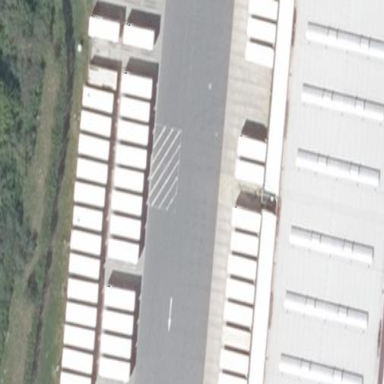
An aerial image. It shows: Industrial building.